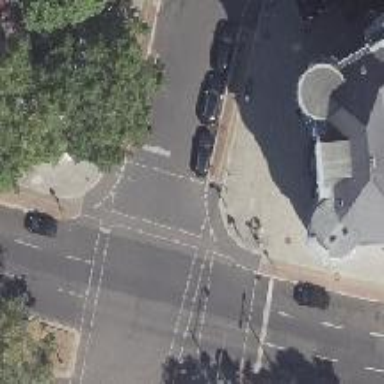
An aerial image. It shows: Road crossing with traffic signals.